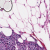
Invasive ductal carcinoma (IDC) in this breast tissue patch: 0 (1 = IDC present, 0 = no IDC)